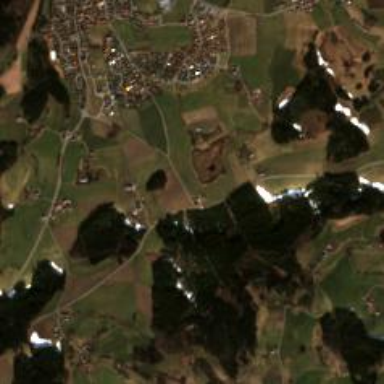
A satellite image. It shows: Small hamlet.